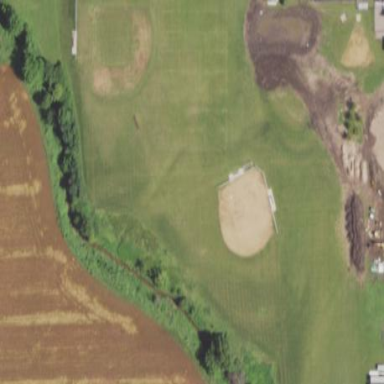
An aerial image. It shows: Softball pitch for leisure and sport activities.